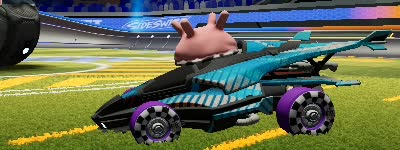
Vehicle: aftershock